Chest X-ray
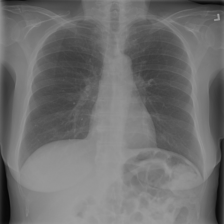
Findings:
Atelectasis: negative
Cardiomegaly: negative
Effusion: negative
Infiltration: negative
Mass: negative
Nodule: negative
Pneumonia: negative
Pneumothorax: negative
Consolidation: negative
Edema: negative
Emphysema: negative
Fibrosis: negative
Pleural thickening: negative
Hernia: negative